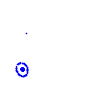
Particle: kaon